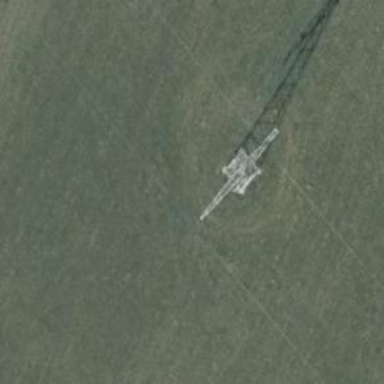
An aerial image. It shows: Power tower.